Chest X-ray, PA view. Patient: 43 years old, sex F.
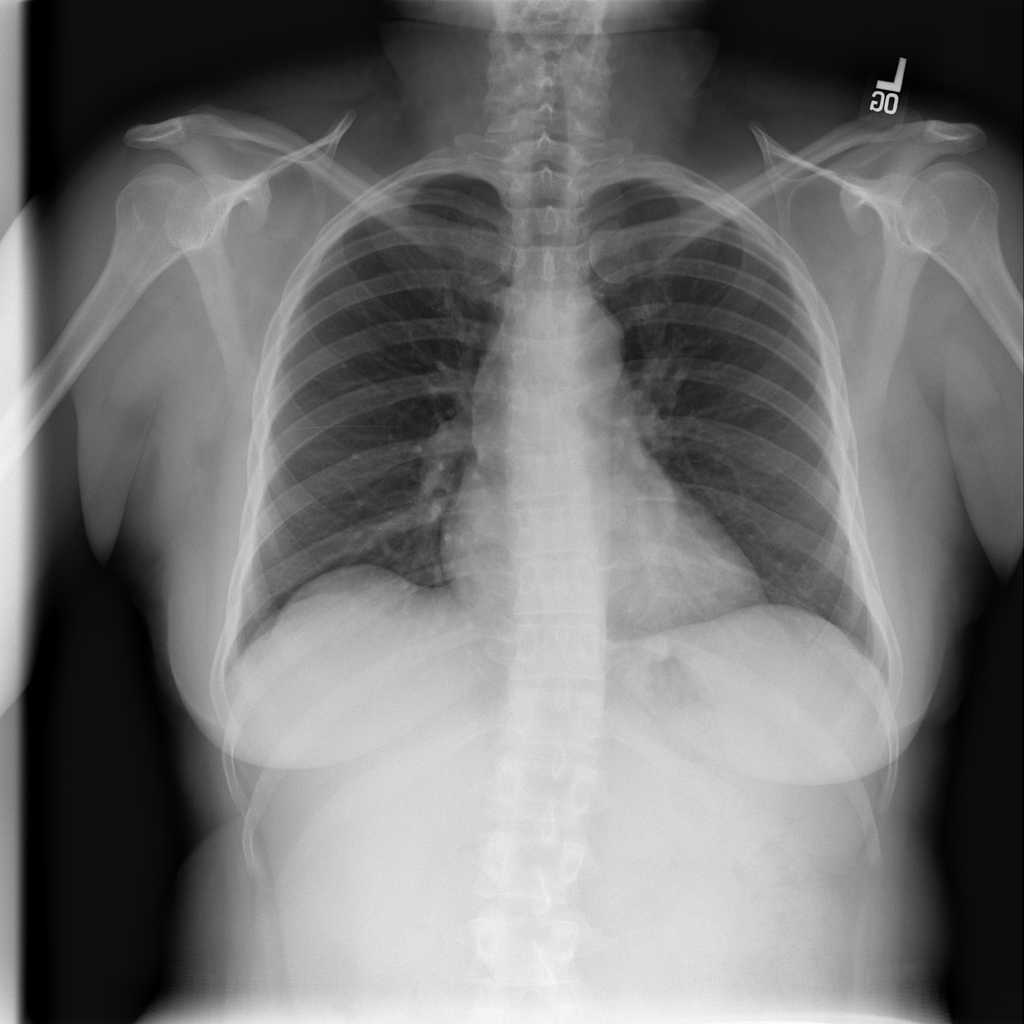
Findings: No Finding